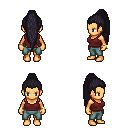
a pixel art fantasy rpg character, female body template, human, tanned skin, maroon pirate shirt, teal pants, raven extra-long topknot hairstyle, bracelets, four views (front, back, left, right), 2x2 character sprite sheet, small pixel art, hard edges, no anti-aliasing